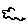
Label: cloud